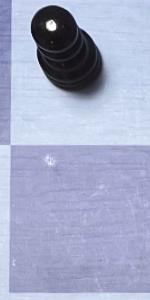
Label: Empty